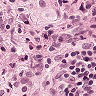
Metastatic tissue present: yes